Question: Working in RStudio, I am using knitr to create pdf files with chunks of code. In the following example, notice how in the output, spacing after the '##' characters is different across the three vectors:

This looks pretty neat, I am writing a document with examples having only one line of output and I'd like to have all the '[1]''s properly in line with one another.
In the example, that would mean removing an extra space after the '##''s for the second vector. I am only starting to work with knitr and latex, so I'm not sure how I would achieve such a thing. Some sort of post-processing of the .tex? Or maybe something simpler?
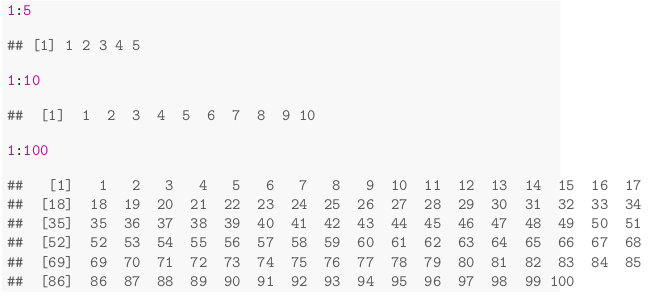
Answer: I was able to solve my problem by defining a hook, as Gavin Simpson suggested.
'''
\documentclass{article}
egin{document}
<<setup, include=FALSE>>=
require(stringr)
hook.out <- function(x, options)
return(str_c("\begin{verbatim}",
sub("\s+\[1\]\s+"," [1] ",x),
"\end{verbatim}"))
knit_hooks$set(output=hook.out)
@
<<>>=
1:9
1:10
@
\end{document}
'''
Output now looks like this:

My only remaining concern is that for longer vectors, I will need to bypass the hook and I don't know how to do that.
Credits also go to Rod Alence for his example on <URL> page.